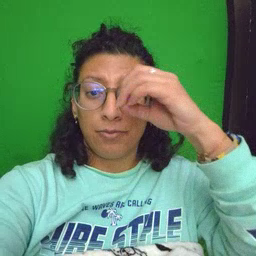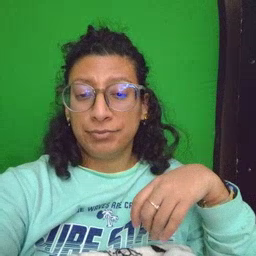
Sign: owl